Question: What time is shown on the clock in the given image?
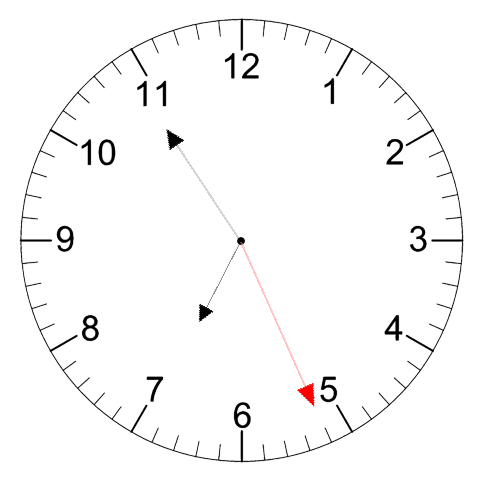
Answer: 06:54:26